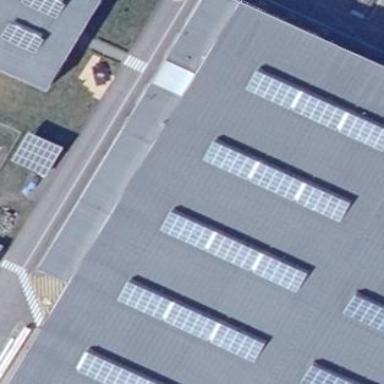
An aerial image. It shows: View of roof of building.